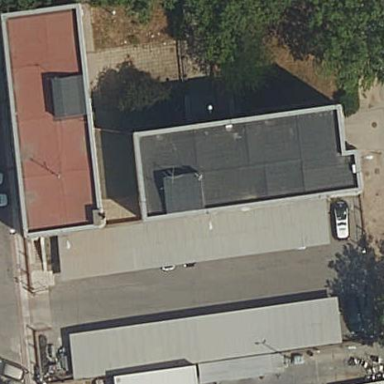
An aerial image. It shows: Police building.